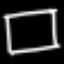
Label: square